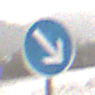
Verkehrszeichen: VorgeschriebeneVorbeifahrtRechts
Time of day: Midday
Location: Outdoor (Nature)
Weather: Overcast
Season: Winter
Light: Natural